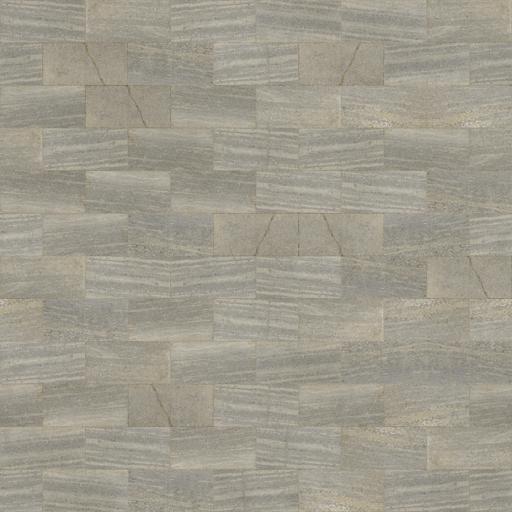
Tags: paving stones